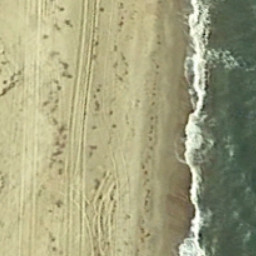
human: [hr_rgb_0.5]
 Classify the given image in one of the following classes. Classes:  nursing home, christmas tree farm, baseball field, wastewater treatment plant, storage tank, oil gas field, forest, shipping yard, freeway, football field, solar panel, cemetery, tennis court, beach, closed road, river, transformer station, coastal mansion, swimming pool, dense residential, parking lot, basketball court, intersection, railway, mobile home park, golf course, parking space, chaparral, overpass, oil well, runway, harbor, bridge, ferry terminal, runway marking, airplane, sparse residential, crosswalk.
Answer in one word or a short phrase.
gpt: beach